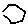
Label: hexagon